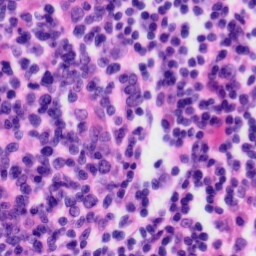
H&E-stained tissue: Tonsil